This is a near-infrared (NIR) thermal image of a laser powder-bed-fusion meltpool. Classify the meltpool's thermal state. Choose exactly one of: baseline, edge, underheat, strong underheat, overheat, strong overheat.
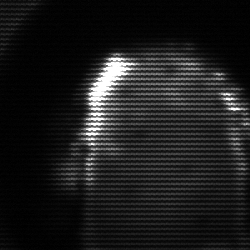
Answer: baseline